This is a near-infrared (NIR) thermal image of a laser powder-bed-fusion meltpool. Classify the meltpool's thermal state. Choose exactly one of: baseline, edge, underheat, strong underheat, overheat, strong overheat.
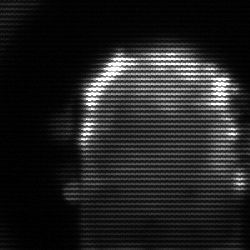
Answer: baseline